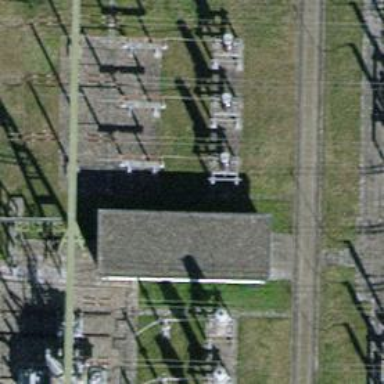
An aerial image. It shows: Bay for power lines.